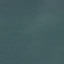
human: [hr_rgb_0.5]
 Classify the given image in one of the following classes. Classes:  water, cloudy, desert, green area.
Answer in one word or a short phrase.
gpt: water